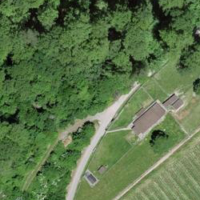
EUNIS habitat code: 44
Species observed at this site:
Chelidonium majus